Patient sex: M
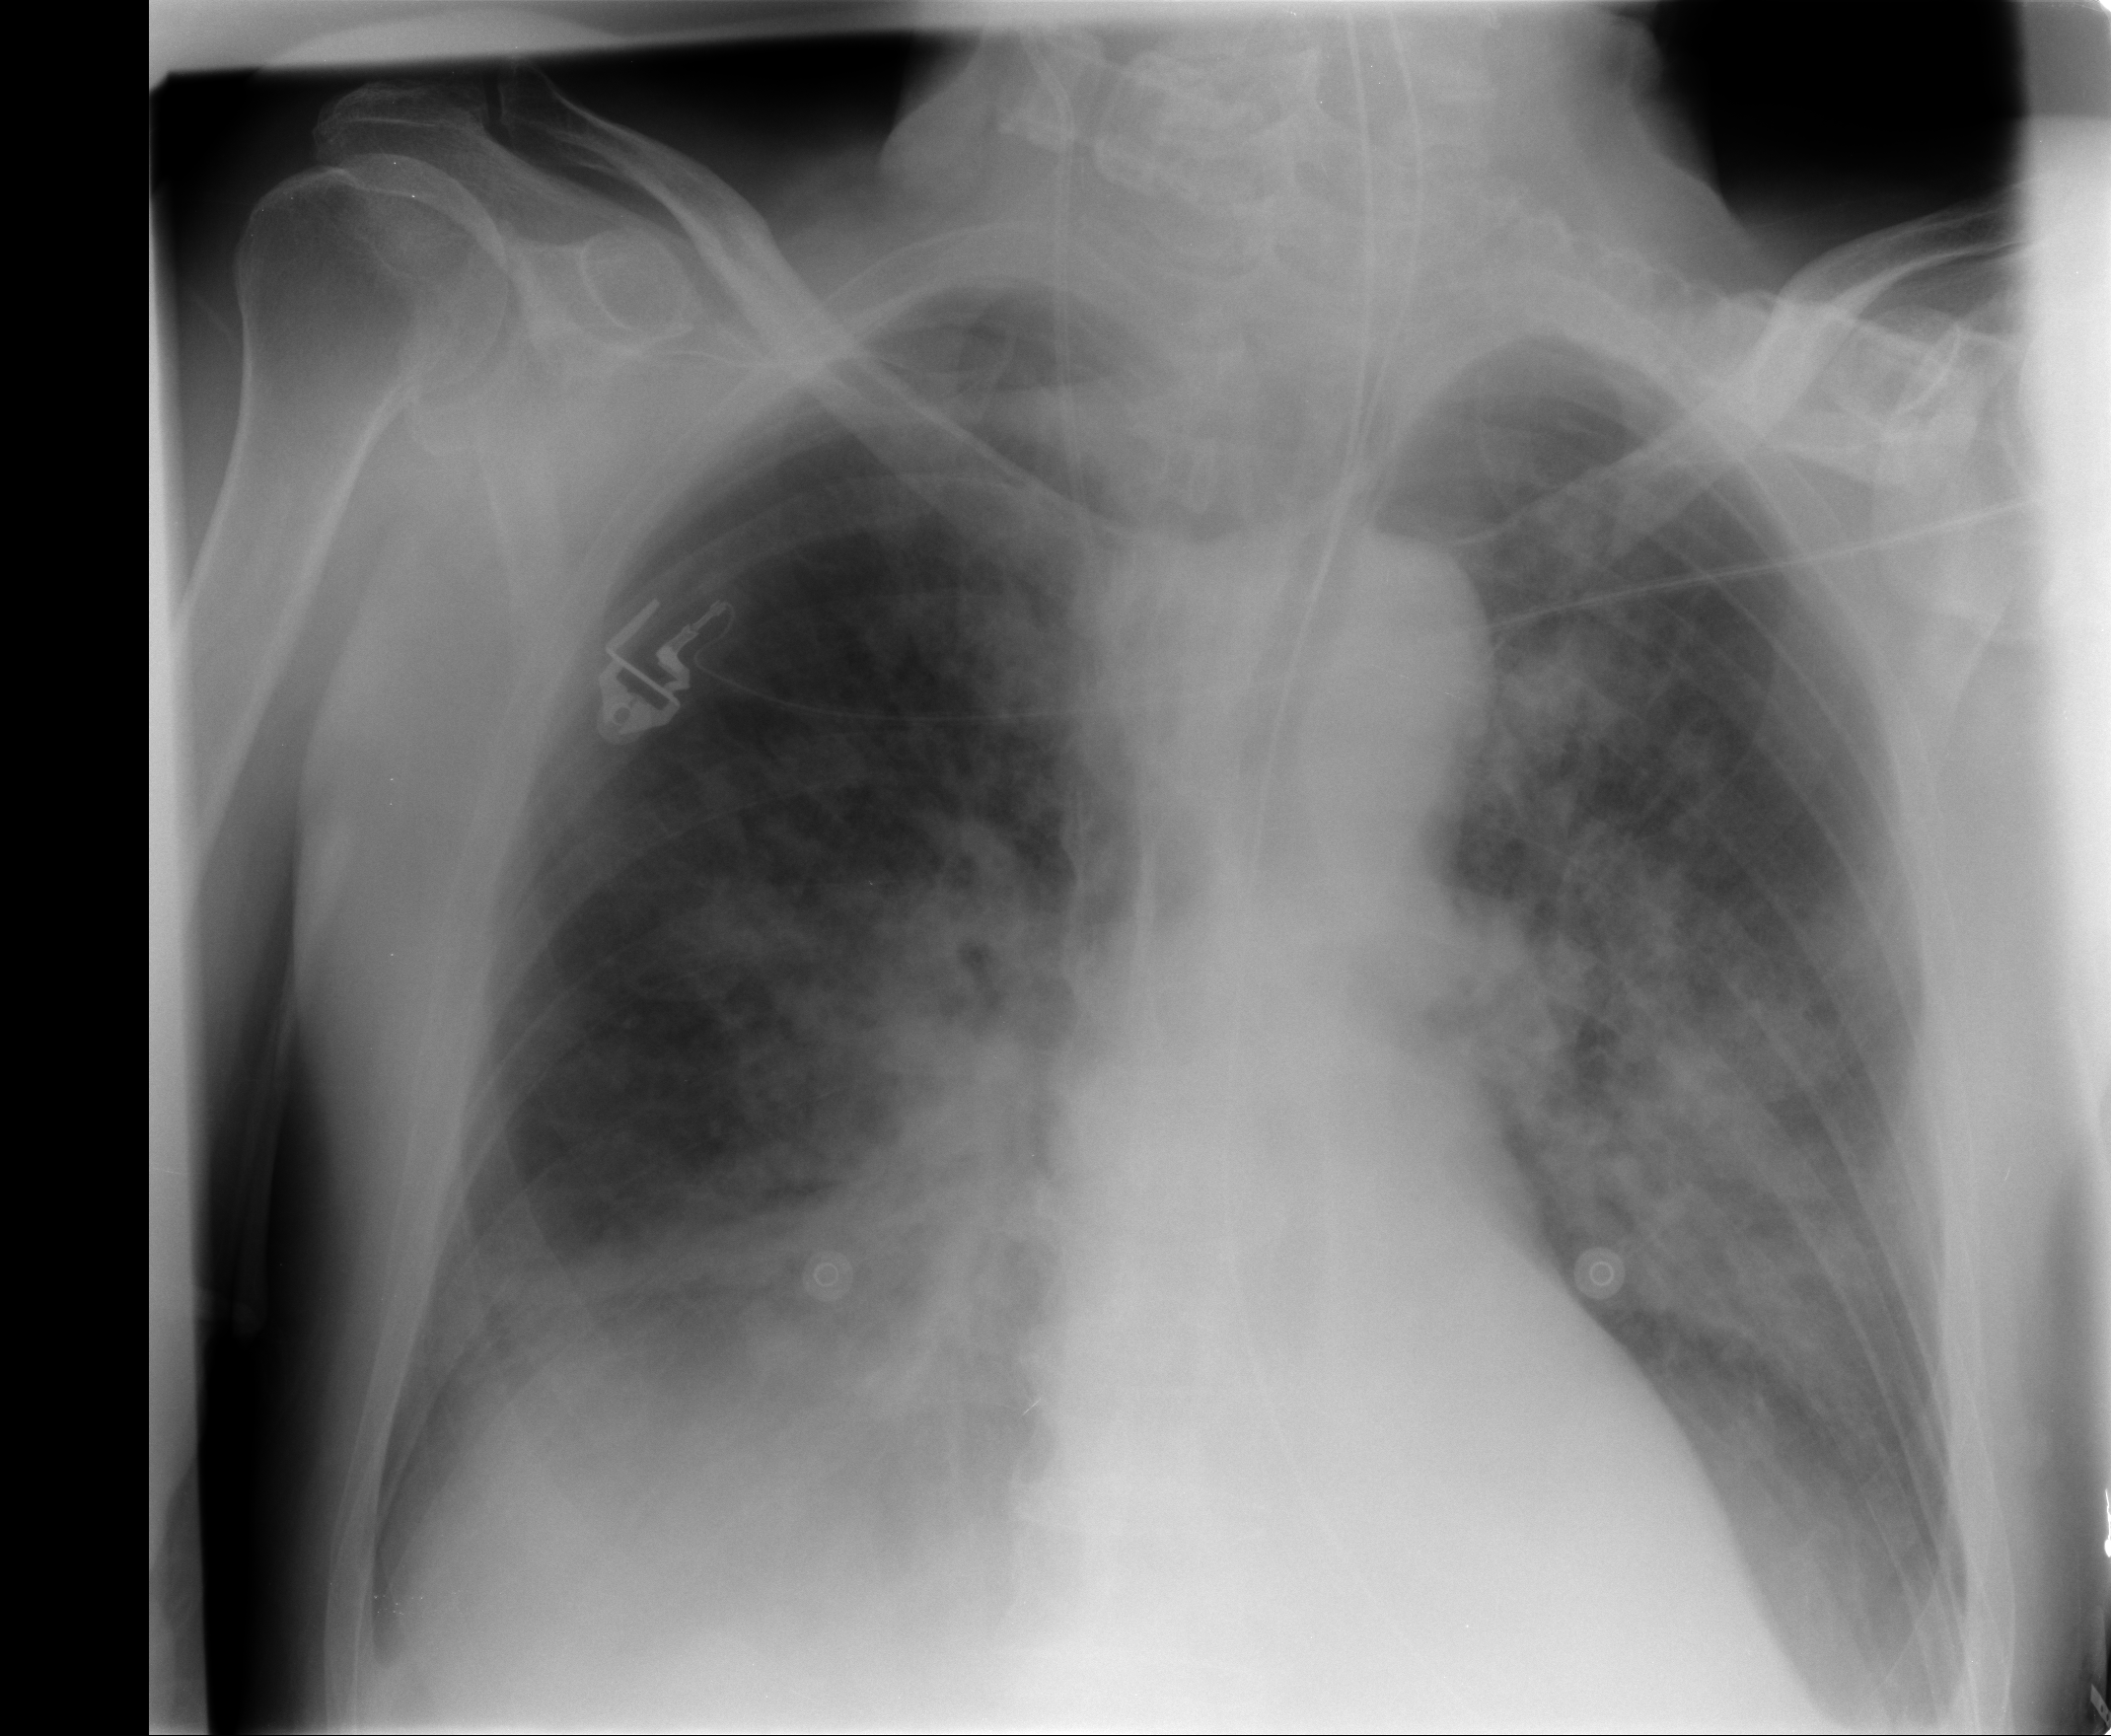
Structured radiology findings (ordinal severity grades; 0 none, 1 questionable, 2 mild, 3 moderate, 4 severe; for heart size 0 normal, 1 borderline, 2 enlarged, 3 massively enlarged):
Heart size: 0
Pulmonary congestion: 0
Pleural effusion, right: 2
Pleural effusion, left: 1
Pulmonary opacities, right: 1
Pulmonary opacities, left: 3
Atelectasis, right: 2
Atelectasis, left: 2